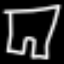
Label: pants